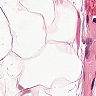
Metastatic tissue present: no